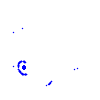
Particle: pion